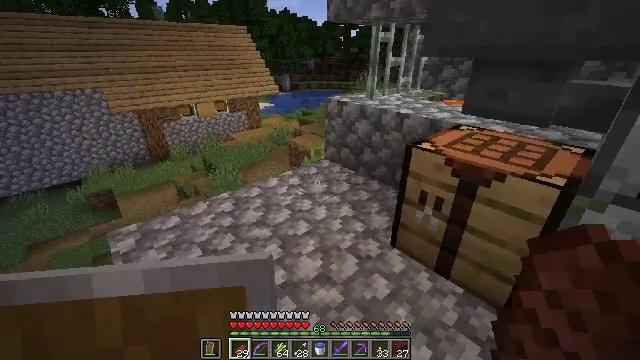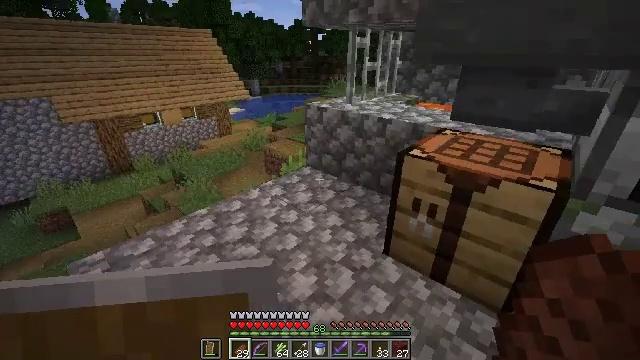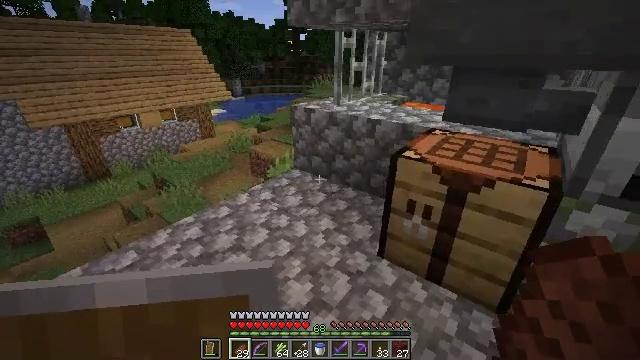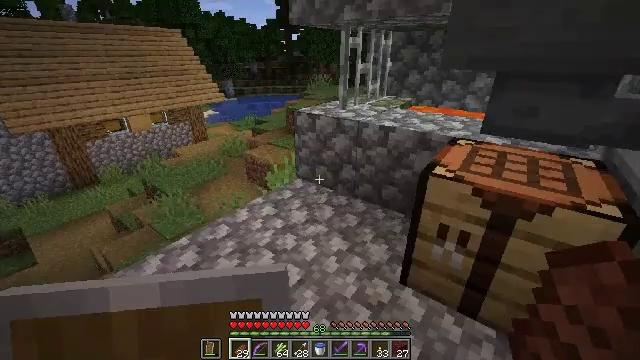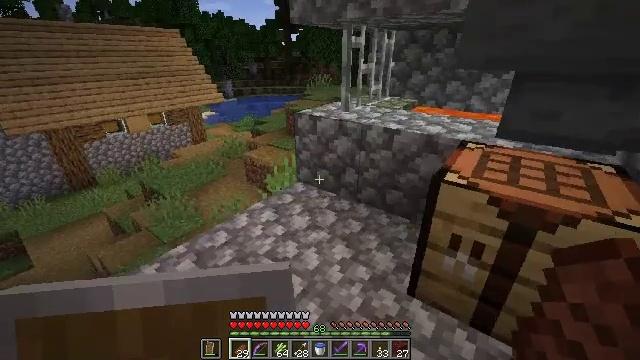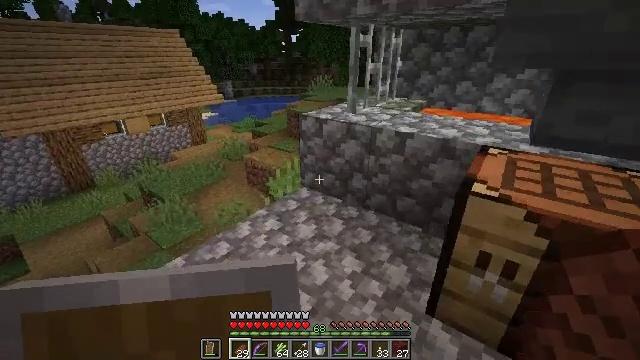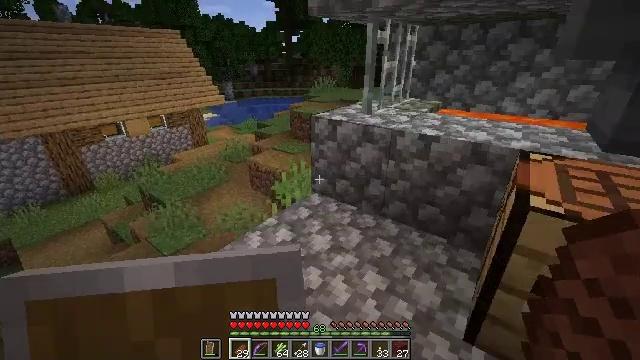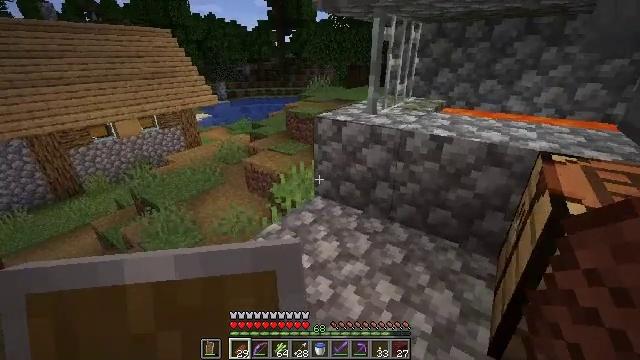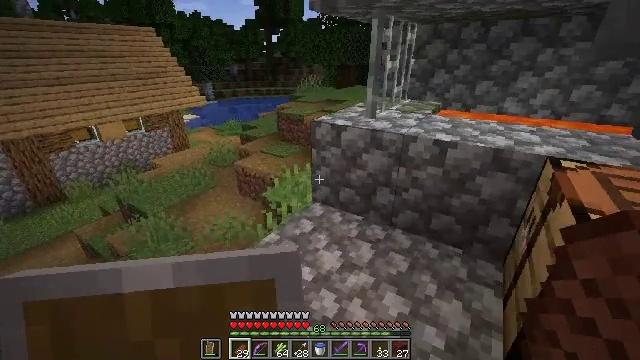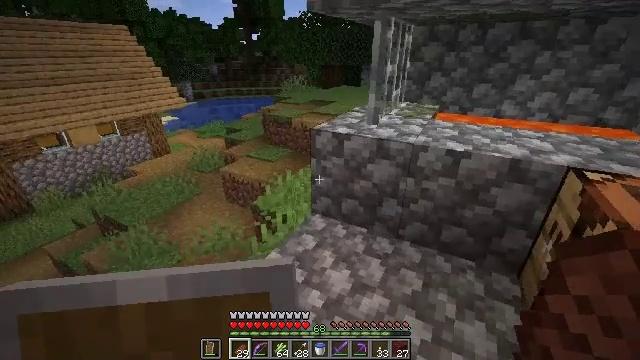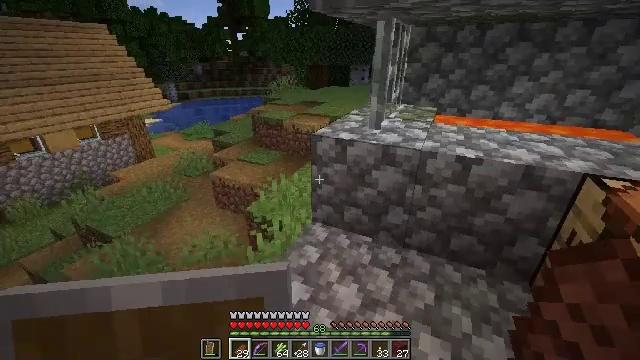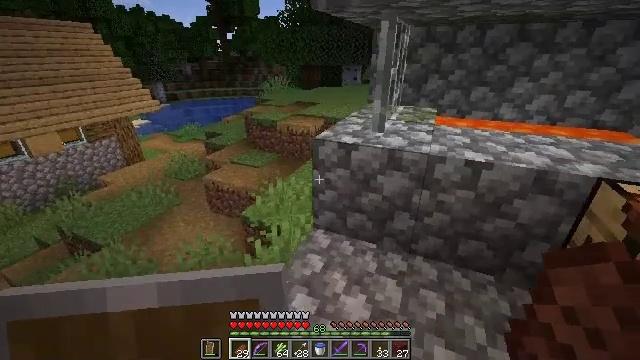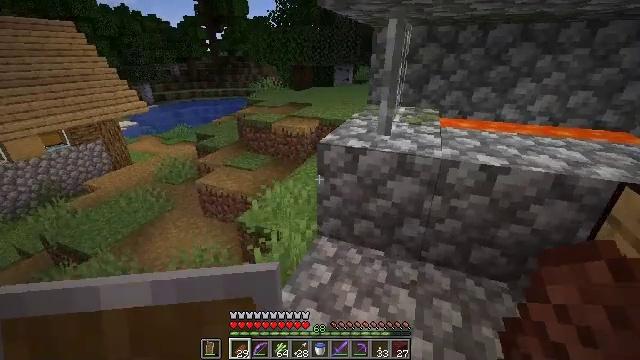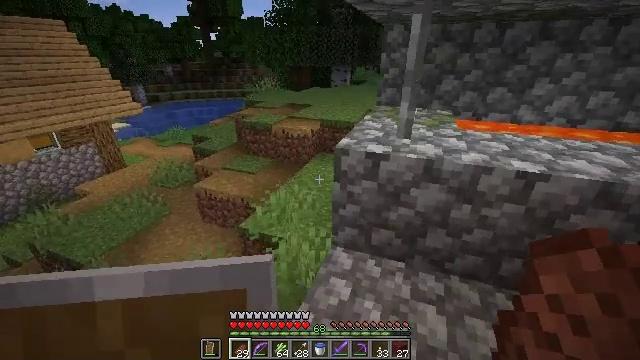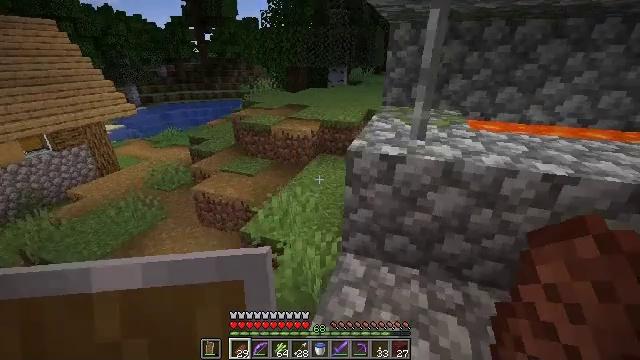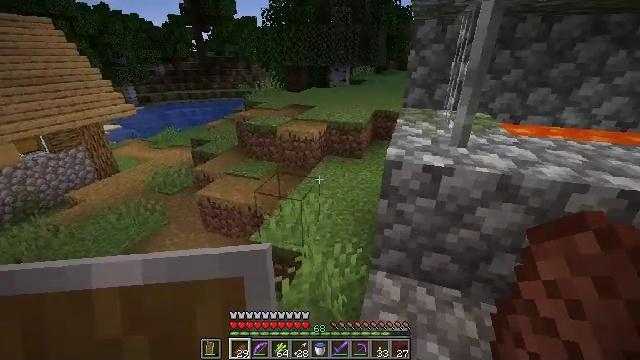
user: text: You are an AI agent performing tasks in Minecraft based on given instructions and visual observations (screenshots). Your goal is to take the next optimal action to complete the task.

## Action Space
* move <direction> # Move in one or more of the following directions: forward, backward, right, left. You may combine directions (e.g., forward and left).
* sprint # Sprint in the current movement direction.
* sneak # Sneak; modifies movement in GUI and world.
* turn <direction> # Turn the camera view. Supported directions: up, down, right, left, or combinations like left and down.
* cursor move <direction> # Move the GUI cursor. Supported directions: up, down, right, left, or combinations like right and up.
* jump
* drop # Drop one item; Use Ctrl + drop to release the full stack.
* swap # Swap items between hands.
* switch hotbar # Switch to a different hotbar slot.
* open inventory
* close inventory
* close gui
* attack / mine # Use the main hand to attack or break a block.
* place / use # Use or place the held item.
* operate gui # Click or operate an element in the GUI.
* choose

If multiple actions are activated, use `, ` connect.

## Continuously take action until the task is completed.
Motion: motion action
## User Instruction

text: Attack the pumpkin to gather it.
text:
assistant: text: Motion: move forward and move left, turn right
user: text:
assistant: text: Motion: move forward, turn right
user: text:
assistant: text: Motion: move forward, turn right
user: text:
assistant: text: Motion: move forward
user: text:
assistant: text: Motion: move forward and move left
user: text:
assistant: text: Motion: move forward and move left
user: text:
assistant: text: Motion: move forward and move left, turn right
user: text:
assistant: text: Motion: move forward and move left, turn right
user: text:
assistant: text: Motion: move forward and move left, turn right
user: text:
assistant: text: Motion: move forward and move left, turn right
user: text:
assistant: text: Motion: move forward and move left, turn right
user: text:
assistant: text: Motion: move forward and move left, turn right
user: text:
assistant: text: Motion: move forward and move left, turn right
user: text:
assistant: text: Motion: move forward and move left, turn right
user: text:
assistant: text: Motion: move forward and move left
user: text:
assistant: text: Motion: move forward
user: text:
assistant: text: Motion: move forward
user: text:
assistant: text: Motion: move forward
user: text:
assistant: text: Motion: move forward
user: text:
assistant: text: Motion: move forward
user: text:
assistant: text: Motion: move forward, turn right
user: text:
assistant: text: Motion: move forward, turn right
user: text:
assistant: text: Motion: move forward, turn right
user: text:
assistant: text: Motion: move forward, turn right
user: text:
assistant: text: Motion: move forward
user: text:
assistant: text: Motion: move forward
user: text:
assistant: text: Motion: move forward
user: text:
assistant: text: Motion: move forward
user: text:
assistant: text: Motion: move forward, turn left
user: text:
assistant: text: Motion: move forward